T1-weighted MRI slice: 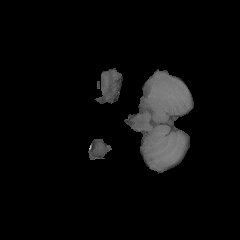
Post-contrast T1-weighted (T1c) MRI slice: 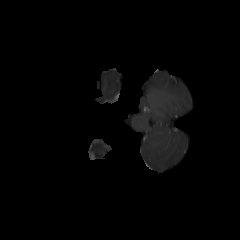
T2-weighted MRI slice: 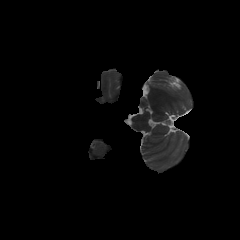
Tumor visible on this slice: no